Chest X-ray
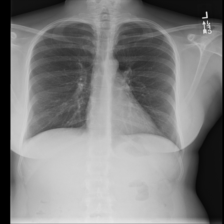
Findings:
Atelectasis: negative
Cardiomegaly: negative
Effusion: negative
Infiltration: negative
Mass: negative
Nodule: negative
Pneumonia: negative
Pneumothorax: negative
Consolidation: negative
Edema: negative
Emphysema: negative
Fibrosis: negative
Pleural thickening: negative
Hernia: negative